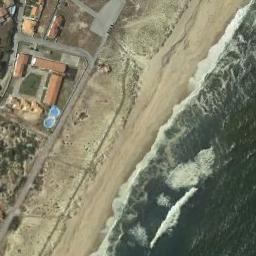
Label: beach